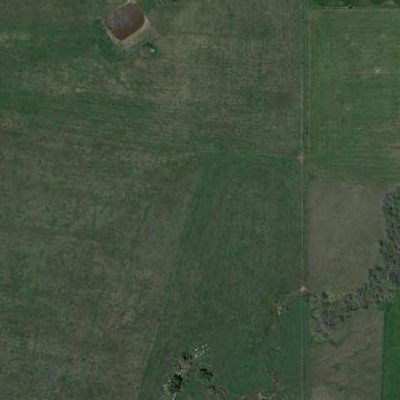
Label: aGrass